六年级 · 解析几何
 一张可折叠的圆桌直径为 $1.2 \mathrm{~m}$, 折叠后便成了正方形 (如图)。折叠后桌面的面积是 ( ) m²

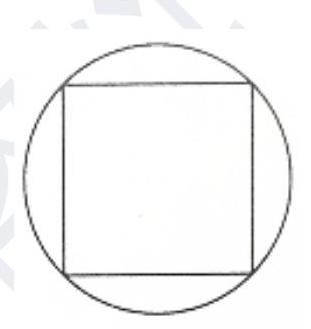
A. 1.44
B. 0.72
C. 1.1304

答案: B